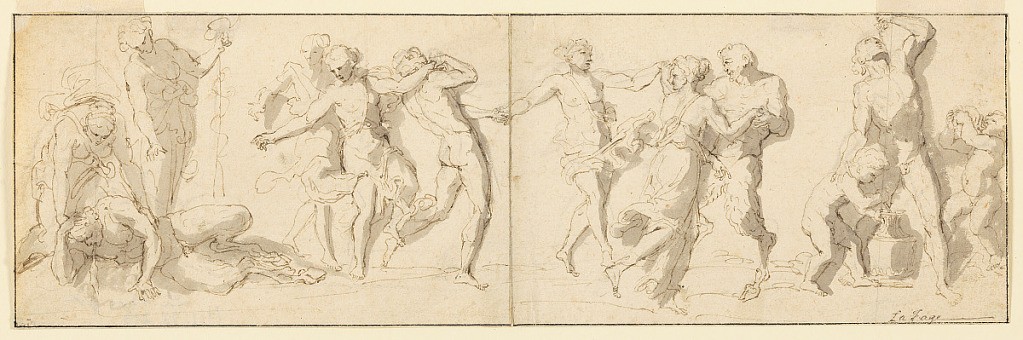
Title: A Bacchanale
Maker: Raymond Lafage, French, 1656–1684
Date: ca. 1670–1684
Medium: Black chalk, pen and ink, brush and gray wash on laid paper
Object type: Drawing
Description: A group of five dancers and a maenad who interrupted the dance is flanked by two maenads caring for a vomiting satyr, at left, and by a bacchant and two boys, at right. One of these mixes wine, the other drinks. The bacchant presses the juice of grapes into his mouth. Framing lines.